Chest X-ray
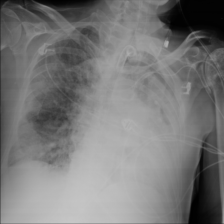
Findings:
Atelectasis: negative
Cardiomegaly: negative
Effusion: negative
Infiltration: positive
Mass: negative
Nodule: negative
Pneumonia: negative
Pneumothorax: negative
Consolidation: negative
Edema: negative
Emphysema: negative
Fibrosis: negative
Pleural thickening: negative
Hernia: negative